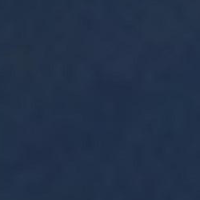
EUNIS habitat code: 14
Species observed at this site:
Corvus corone
Podiceps cristatus
Fulica atra
Anas platyrhynchos
Sturnus vulgaris
Aythya ferina
Aythya fuligula
Passer domesticus
Tadorna tadorna
Turdus merula
Chroicocephalus ridibundus
Phalacrocorax carbo
Tachymarptis melba
Larus michahellis
Cygnus olor
Hirundo rustica
Milvus migrans
Milvus milvus
Mergus merganser
Pica pica
Phoenicurus ochruros
Anser anser
Columba livia
Motacilla alba